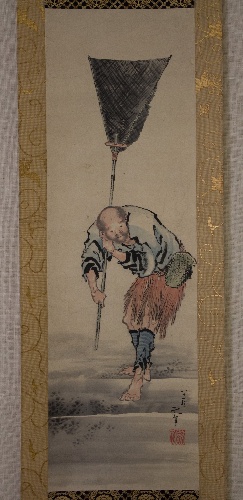
Artist: Katsushika Hokusai
Artist bio: Japanese, Tokyo (Edo) 1760–1849 Tokyo (Edo)
Date: 19th century
Object type: Hanging scroll
Classification: Paintings
Medium: Hanging scroll; ink and color on paper
Culture: Japan
Period: Edo period (1615–1868)
Dimensions: Image: 30 7/8 × 9 5/8 in. (78.5 × 24.5 cm)
Overall with mounting: 60 3/4 × 13 3/16 in. (154.3 × 33.5 cm)
Overall with knobs: 60 3/4 × 15 1/8 in. (154.3 × 38.4 cm)
Department: Asian Art
Credit line: H. O. Havemeyer Collection, Bequest of Mrs. H. O. Havemeyer, 1929
Accession year: 1929
Repository: Metropolitan Museum of Art, New York, NY
Tags: Men